Interaction volume radius: 5 \u00c5
Interaction volume height: 30 \u00c5
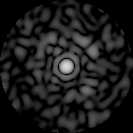
Disorder parameter: 0.8591